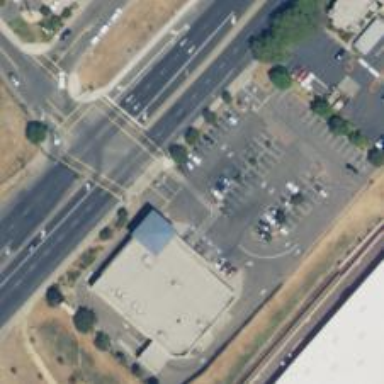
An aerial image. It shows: Asphalt road for service vehicles. It allows through traffic in the forward direction.